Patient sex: F
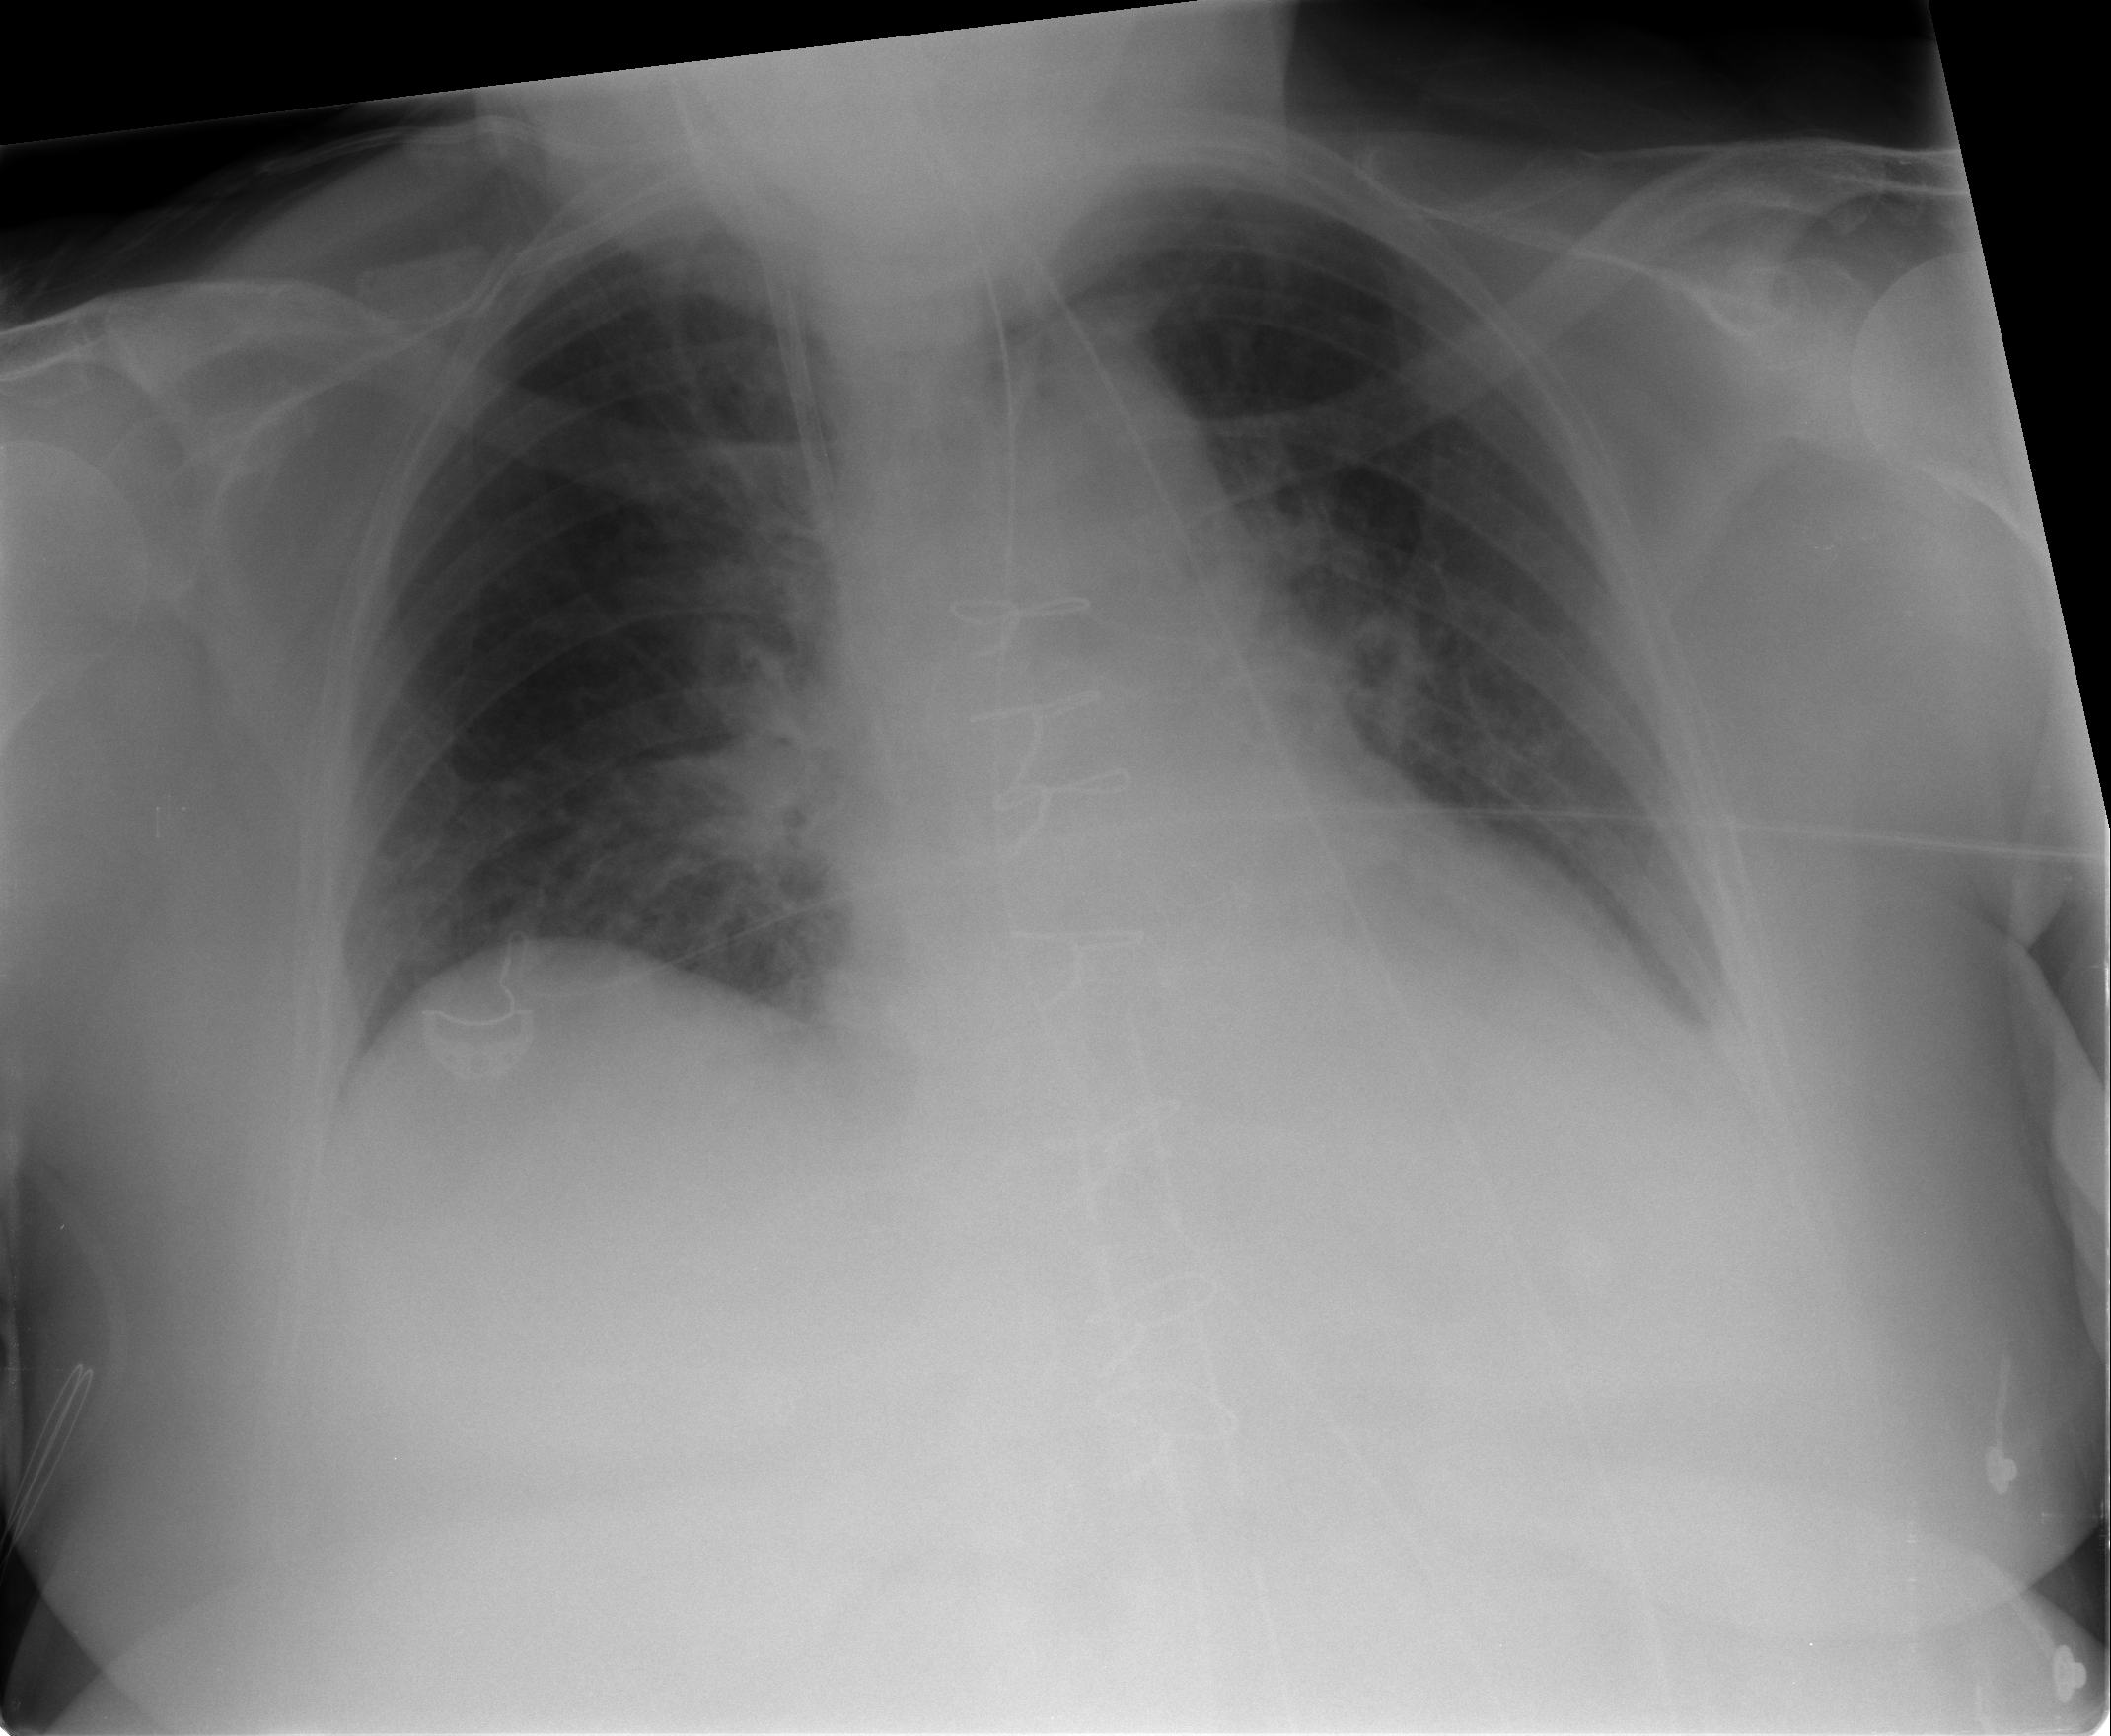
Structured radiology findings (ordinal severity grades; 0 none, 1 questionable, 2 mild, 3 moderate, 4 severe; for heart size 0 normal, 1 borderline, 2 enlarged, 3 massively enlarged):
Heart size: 0
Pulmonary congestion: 0
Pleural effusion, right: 0
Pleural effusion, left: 0
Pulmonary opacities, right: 1
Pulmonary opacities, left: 0
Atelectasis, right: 0
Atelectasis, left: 0